Question: In my form I have:
'''
<%= f.association :virksomhed, :collection => Virksomhed.all(:order => 'navn'), :prompt => "Vaelg virksomhed" %>
'''
In view I have this:

I instead of the object I want to display the name (navn on danish) of the companyies.
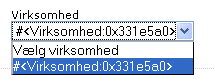
Answer: I believe you're looking for the :label_method option:
'''
<%= f.association :virksomhed, :collection => Virksomhed.all(:order => 'navn'), :prompt => "Vaelg virksomhed", :label_method=>:navn %>
'''